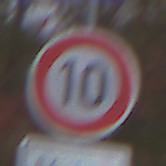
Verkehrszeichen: Geschwindigkeit10
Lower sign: ZeitangabenOhneBeschraenkungAufWochentage1
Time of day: MorningAfternoon
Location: Outdoor (Nature)
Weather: Overcast
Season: NotSpecified
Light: Natural